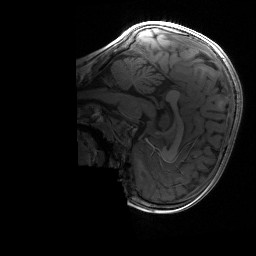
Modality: T1w
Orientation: sagittal
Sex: male
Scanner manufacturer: siemens
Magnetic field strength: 3 T
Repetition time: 1.9 s
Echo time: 0.00243 s